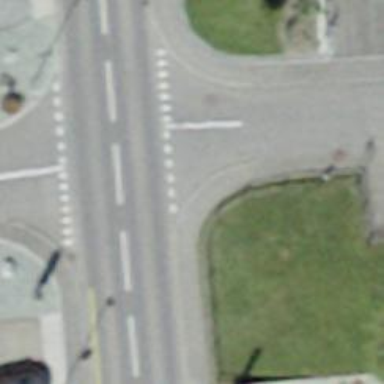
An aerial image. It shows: Smoothly paved residential road.